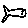
Label: fish